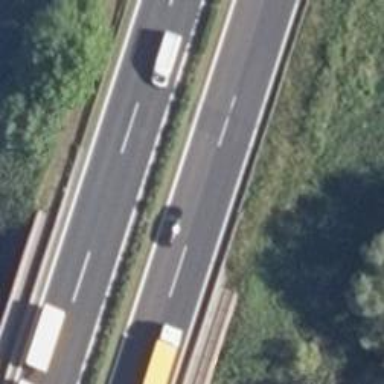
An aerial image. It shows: Asphalt bridge over motorway.